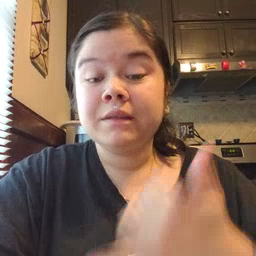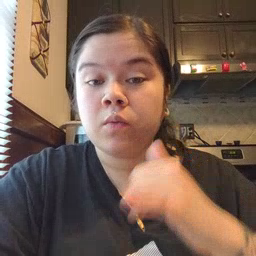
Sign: yellow